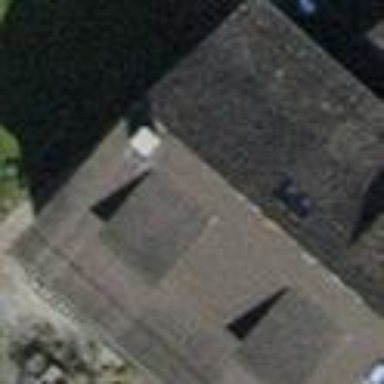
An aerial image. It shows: Building with tile roof.